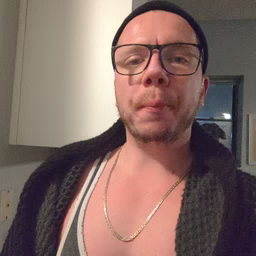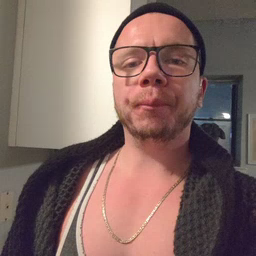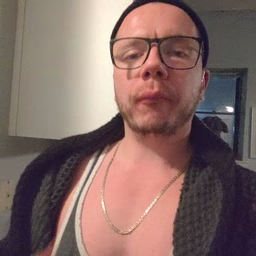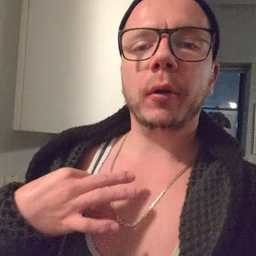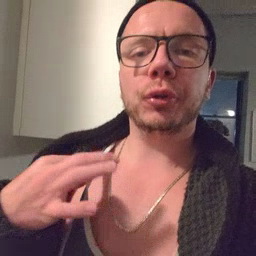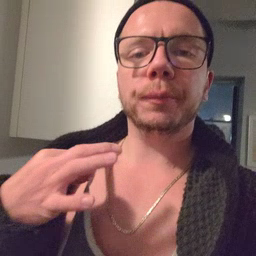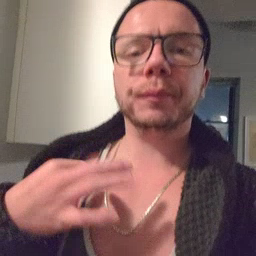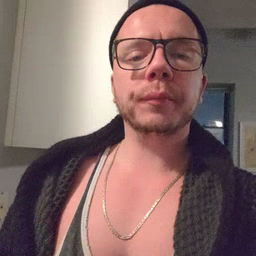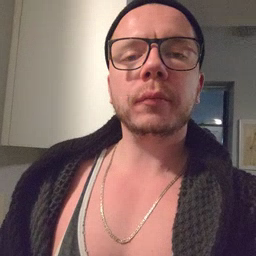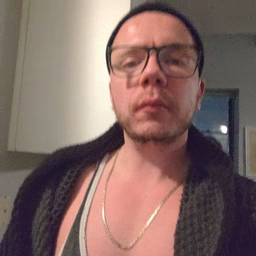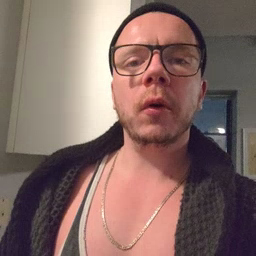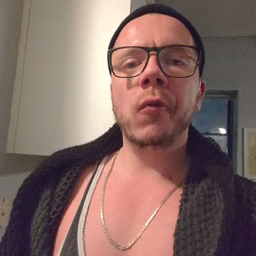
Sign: shirt